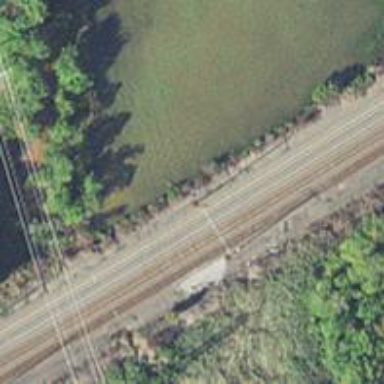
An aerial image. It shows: Railway with electrified contact lines.